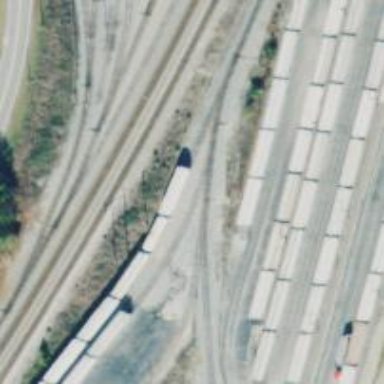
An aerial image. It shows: Railway spur service.